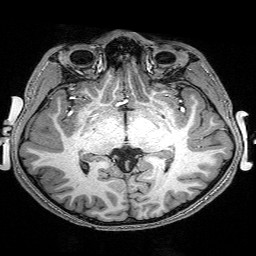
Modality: T1w
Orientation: coronal